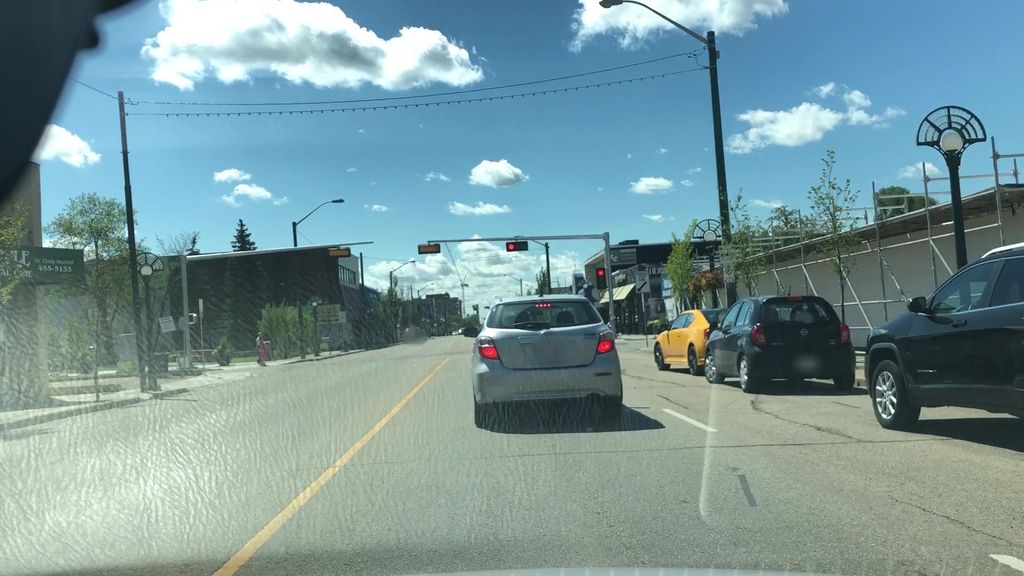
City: edmonton